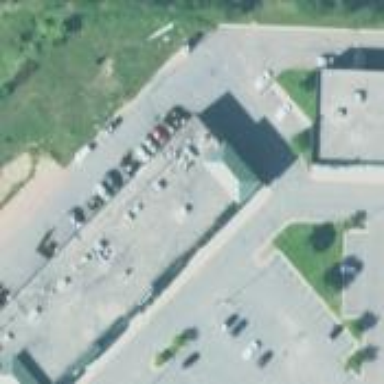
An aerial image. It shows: Parking area with asphalt surface.